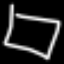
Label: square